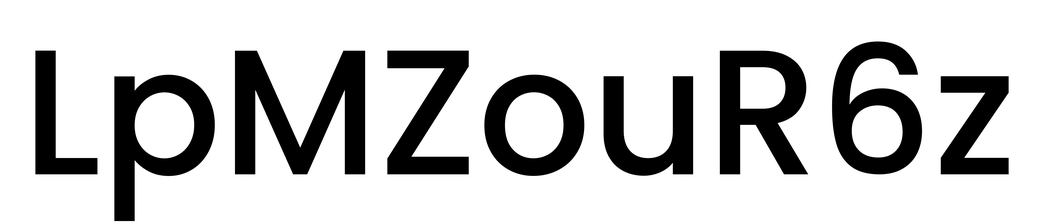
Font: Poppins-Medium